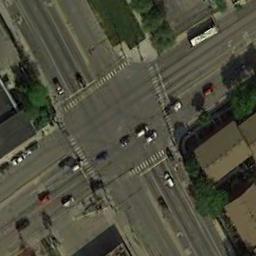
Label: intersection